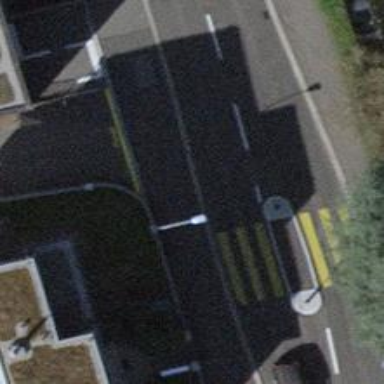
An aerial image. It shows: Unmarked crossing with traffic calming table.